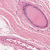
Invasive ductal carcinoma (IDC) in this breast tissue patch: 0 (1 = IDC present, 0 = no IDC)